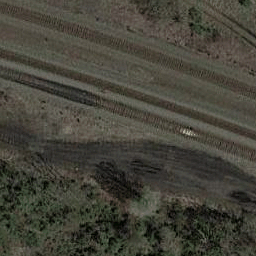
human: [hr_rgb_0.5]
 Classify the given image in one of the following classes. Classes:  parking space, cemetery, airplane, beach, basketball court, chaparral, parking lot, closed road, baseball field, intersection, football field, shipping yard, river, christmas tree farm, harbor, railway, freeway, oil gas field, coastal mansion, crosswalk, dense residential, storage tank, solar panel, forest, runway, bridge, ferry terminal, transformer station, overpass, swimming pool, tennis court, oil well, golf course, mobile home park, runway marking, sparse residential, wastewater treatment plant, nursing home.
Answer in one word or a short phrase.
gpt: railway